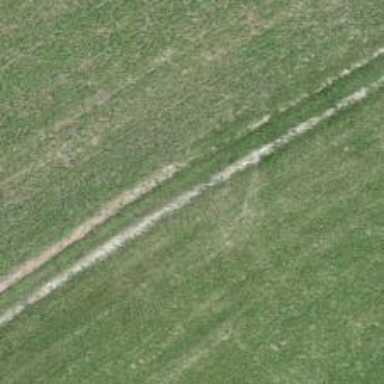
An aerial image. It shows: Path.